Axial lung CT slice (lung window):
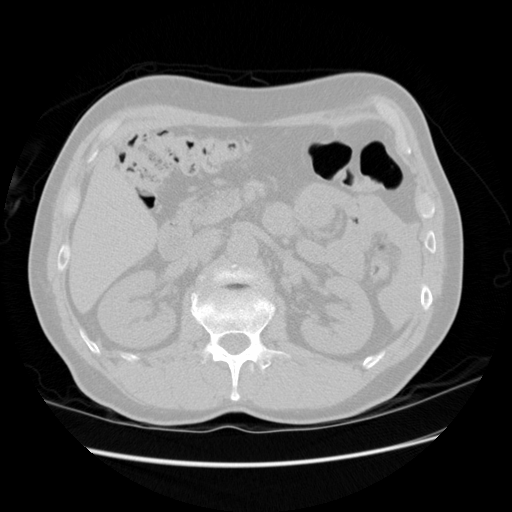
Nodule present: no